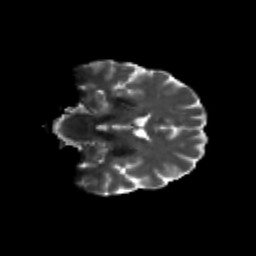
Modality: T2w
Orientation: coronal
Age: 57
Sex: male
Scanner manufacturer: siemens
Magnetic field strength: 3 T
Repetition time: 4.71 s
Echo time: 0.0906 s